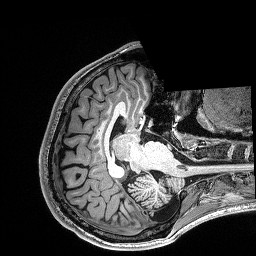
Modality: T1w
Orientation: axial